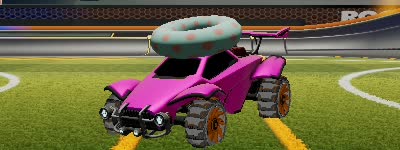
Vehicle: octane